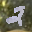
Label: 2